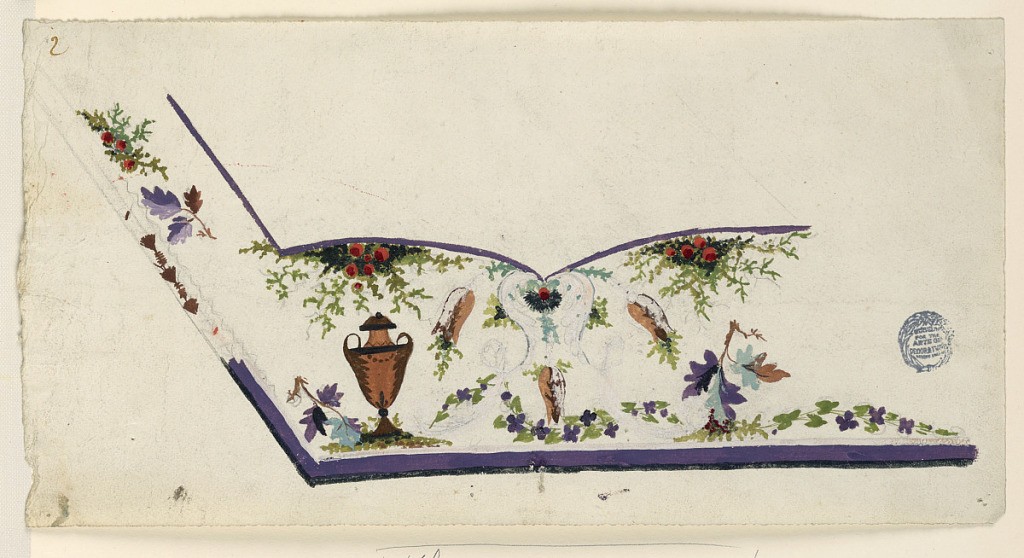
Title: Unfinished Design for a Waistcoat
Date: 1780-1790
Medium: Pencil and various gouache colors on paper
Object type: Drawing
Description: Unfinished design for the embroidery at the left bottom corner of a man's waistcoat. Two bunches of seeds, moss, boughs are shown beneath the bottom curves of the pocket. A fantastical flower hangs from the bottom point. Garlands leaf boughs. An urn stands near the left corner.